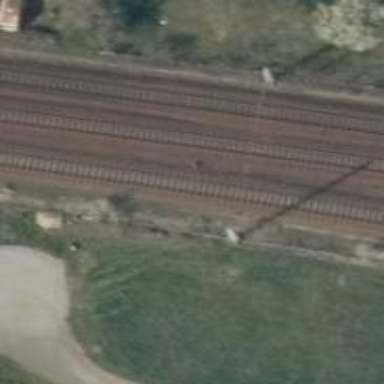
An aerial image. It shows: Milestone along the railway with catenary mast.